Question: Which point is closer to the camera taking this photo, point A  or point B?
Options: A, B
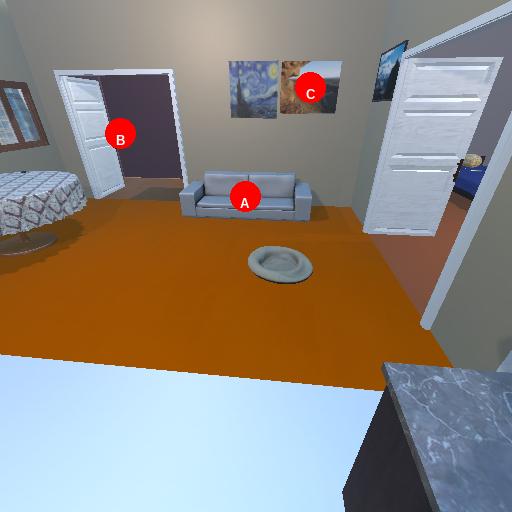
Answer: A